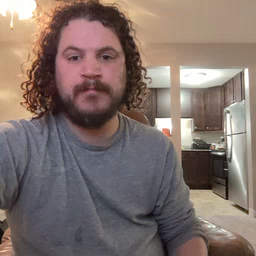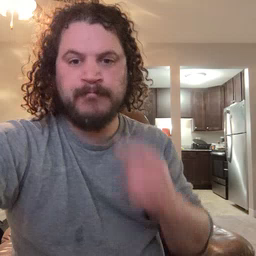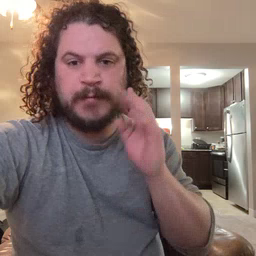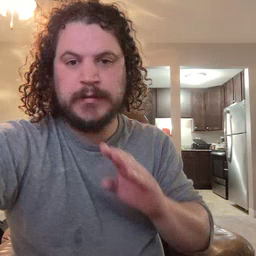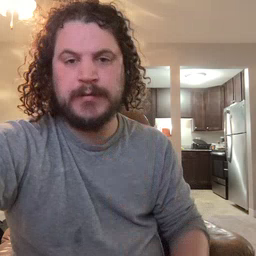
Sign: bee